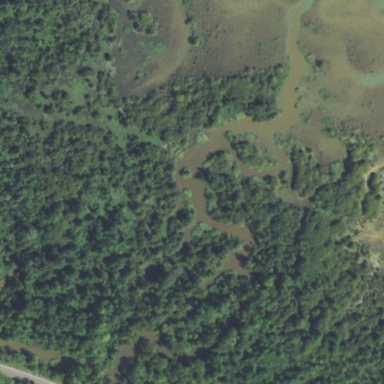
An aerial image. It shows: Wetland area.